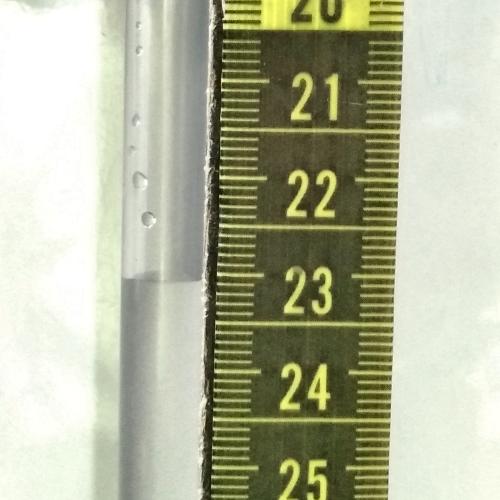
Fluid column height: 23.1 cm